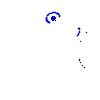
Particle: pion